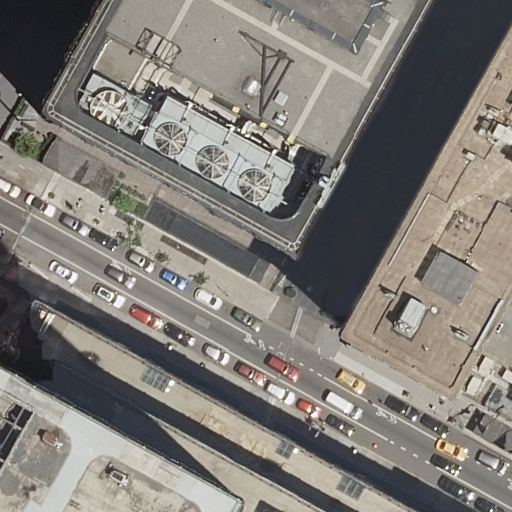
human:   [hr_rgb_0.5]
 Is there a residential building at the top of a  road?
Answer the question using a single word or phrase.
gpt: yes

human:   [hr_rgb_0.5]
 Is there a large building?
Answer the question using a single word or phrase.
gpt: yes

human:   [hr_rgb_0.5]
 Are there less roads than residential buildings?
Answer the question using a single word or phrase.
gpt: no

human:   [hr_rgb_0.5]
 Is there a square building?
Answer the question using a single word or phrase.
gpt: no

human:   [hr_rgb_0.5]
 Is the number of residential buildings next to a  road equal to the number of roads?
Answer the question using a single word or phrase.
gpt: no

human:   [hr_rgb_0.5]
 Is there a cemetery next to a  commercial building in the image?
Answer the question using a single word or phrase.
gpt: no

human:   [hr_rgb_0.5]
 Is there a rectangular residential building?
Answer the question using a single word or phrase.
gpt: yes

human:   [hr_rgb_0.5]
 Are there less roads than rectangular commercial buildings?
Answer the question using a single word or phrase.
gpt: no

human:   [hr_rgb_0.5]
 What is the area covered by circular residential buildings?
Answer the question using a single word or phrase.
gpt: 0m2

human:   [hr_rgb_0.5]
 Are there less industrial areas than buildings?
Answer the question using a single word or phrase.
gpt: yes

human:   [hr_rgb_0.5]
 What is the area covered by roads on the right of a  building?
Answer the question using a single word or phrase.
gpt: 0m2

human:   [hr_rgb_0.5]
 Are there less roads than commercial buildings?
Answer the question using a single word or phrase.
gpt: no

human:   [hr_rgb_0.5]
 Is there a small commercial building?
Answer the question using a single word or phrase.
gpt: no

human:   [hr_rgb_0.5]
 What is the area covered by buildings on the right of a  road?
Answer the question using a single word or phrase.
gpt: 2772m2

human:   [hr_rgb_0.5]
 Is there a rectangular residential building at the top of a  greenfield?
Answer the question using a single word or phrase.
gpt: no

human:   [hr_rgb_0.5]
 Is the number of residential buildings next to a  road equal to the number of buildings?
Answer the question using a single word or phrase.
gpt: no

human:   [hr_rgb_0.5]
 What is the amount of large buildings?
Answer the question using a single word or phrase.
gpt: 2

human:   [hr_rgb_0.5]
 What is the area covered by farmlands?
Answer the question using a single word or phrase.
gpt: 0m2

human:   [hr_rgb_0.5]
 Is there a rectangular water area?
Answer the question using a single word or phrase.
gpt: no

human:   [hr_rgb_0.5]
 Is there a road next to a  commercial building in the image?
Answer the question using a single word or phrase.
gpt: yes

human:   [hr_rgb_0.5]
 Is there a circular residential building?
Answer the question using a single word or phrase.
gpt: no

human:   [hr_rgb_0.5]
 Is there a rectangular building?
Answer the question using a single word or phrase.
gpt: yes

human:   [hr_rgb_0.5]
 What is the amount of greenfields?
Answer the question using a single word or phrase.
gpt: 0

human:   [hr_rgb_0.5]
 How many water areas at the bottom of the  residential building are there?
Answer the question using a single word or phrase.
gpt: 0

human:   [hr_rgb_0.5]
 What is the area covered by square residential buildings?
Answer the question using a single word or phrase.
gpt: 0m2

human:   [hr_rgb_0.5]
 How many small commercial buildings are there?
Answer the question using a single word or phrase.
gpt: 0

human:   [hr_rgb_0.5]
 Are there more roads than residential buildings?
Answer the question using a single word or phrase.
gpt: yes

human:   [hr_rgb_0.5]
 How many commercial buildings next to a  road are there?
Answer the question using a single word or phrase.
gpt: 2

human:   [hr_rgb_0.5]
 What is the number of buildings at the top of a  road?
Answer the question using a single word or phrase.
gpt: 2

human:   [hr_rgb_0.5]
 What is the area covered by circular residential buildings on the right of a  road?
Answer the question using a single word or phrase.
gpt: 0m2

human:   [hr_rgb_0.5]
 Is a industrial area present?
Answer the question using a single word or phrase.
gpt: no

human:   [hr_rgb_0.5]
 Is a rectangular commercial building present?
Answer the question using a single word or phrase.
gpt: yes

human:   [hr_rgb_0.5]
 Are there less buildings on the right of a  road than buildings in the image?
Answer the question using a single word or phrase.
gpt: yes

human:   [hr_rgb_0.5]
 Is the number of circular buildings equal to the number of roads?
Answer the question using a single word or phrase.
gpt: no

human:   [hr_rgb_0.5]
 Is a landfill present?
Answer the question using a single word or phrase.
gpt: no

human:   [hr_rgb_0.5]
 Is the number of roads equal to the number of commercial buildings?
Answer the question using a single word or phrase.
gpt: no